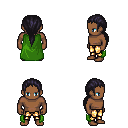
a pixel art fantasy rpg character, male body template, human, dark skin, green cape, gold greaves, raven ponytail hairstyle, four views (front, back, left, right), 2x2 character sprite sheet, small pixel art, hard edges, no anti-aliasing